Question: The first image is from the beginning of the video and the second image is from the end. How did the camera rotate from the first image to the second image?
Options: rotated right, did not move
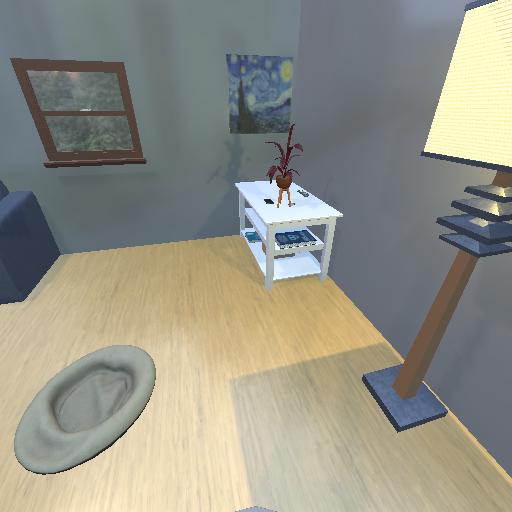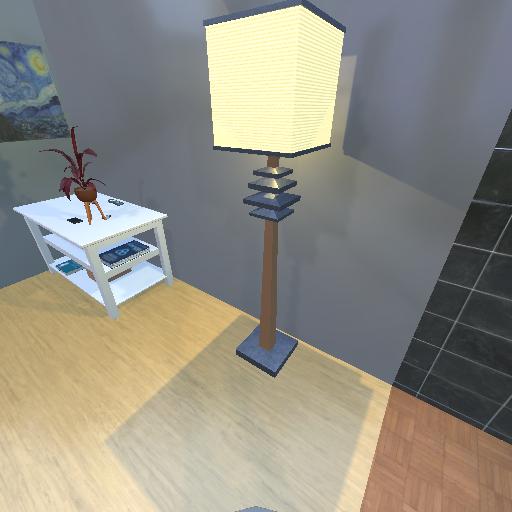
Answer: rotated right